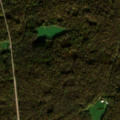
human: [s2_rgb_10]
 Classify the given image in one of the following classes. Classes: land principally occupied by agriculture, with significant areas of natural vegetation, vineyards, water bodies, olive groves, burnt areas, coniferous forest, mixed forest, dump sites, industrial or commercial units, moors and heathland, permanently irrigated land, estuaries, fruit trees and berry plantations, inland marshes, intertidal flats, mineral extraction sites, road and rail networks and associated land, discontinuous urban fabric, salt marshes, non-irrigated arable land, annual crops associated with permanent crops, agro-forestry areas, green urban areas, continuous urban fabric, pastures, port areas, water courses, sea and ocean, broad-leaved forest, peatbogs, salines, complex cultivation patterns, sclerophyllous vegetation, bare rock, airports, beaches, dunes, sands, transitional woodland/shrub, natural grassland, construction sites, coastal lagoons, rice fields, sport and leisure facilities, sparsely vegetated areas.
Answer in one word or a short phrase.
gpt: complex cultivation patterns, broad-leaved forest